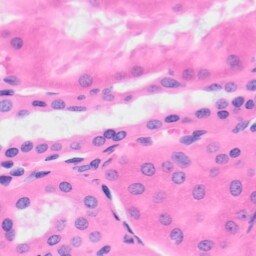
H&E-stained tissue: Kidney